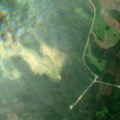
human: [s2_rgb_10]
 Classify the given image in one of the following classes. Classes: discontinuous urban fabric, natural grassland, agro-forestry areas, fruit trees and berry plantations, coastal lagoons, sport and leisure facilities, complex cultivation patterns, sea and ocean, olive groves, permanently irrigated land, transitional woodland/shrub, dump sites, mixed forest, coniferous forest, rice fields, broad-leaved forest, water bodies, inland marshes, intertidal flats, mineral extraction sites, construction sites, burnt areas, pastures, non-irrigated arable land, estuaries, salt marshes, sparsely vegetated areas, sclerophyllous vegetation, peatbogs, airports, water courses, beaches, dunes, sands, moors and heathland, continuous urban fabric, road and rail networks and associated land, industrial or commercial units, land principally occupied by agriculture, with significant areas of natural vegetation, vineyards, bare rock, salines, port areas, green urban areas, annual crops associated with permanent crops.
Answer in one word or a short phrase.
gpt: coniferous forest, mixed forest, transitional woodland/shrub